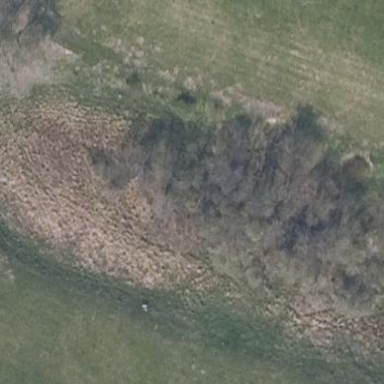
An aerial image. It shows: Patch of scrub vegetation.